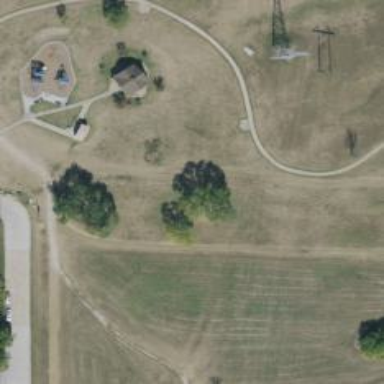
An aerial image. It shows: Disc golf hole.